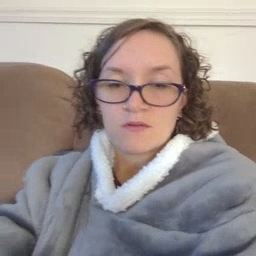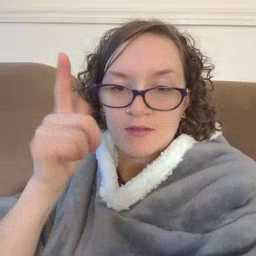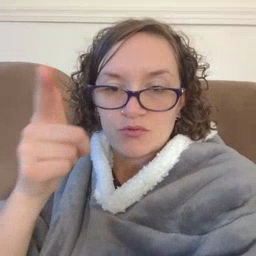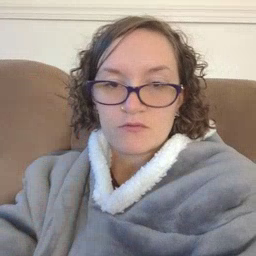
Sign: later